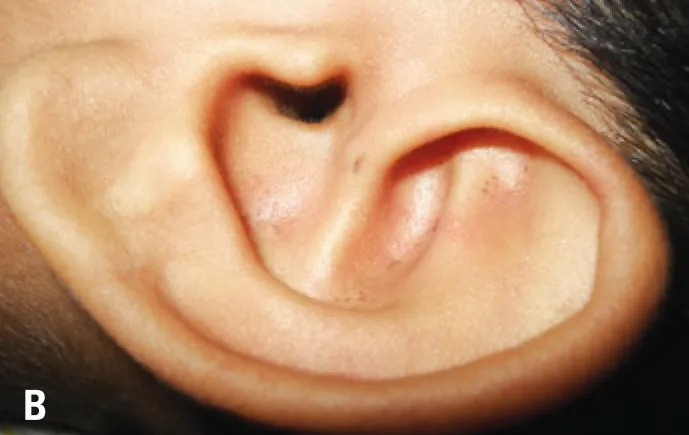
(B) Intra-auricular sinus and its pit can be seen in the ascending helix of the left pinna, in an identical position with the pit in the fellow ear.
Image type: medical_photograph (other_medical_photograph)